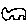
Label: car